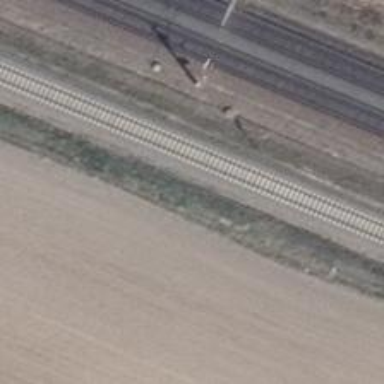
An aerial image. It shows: Railway milestone.